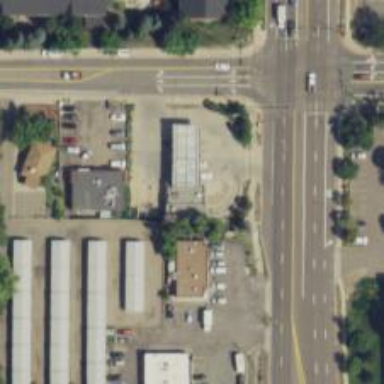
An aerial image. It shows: Convenience shop.